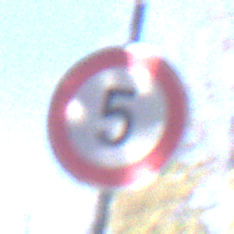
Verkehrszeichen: Geschwindigkeit5
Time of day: MorningAfternoon
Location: Outdoor (Nature)
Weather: Clear
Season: Winter
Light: Natural